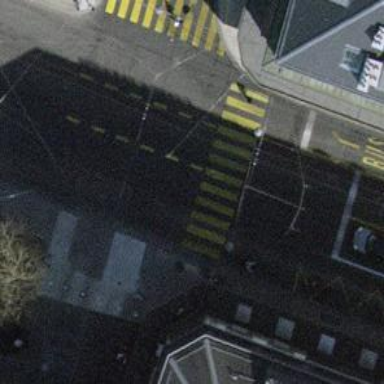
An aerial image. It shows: Crossing with zebra markings controlled by traffic signals.